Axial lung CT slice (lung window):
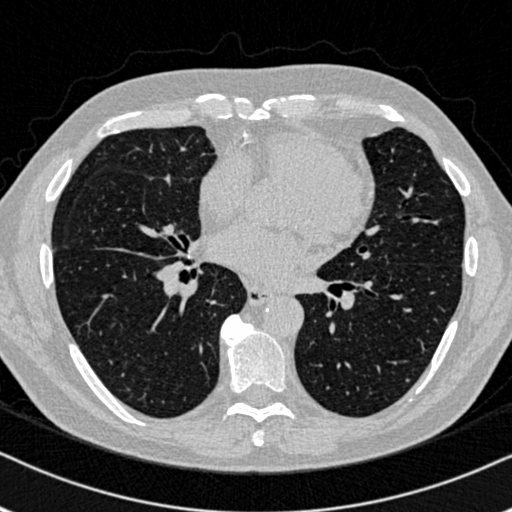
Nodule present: no